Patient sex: F
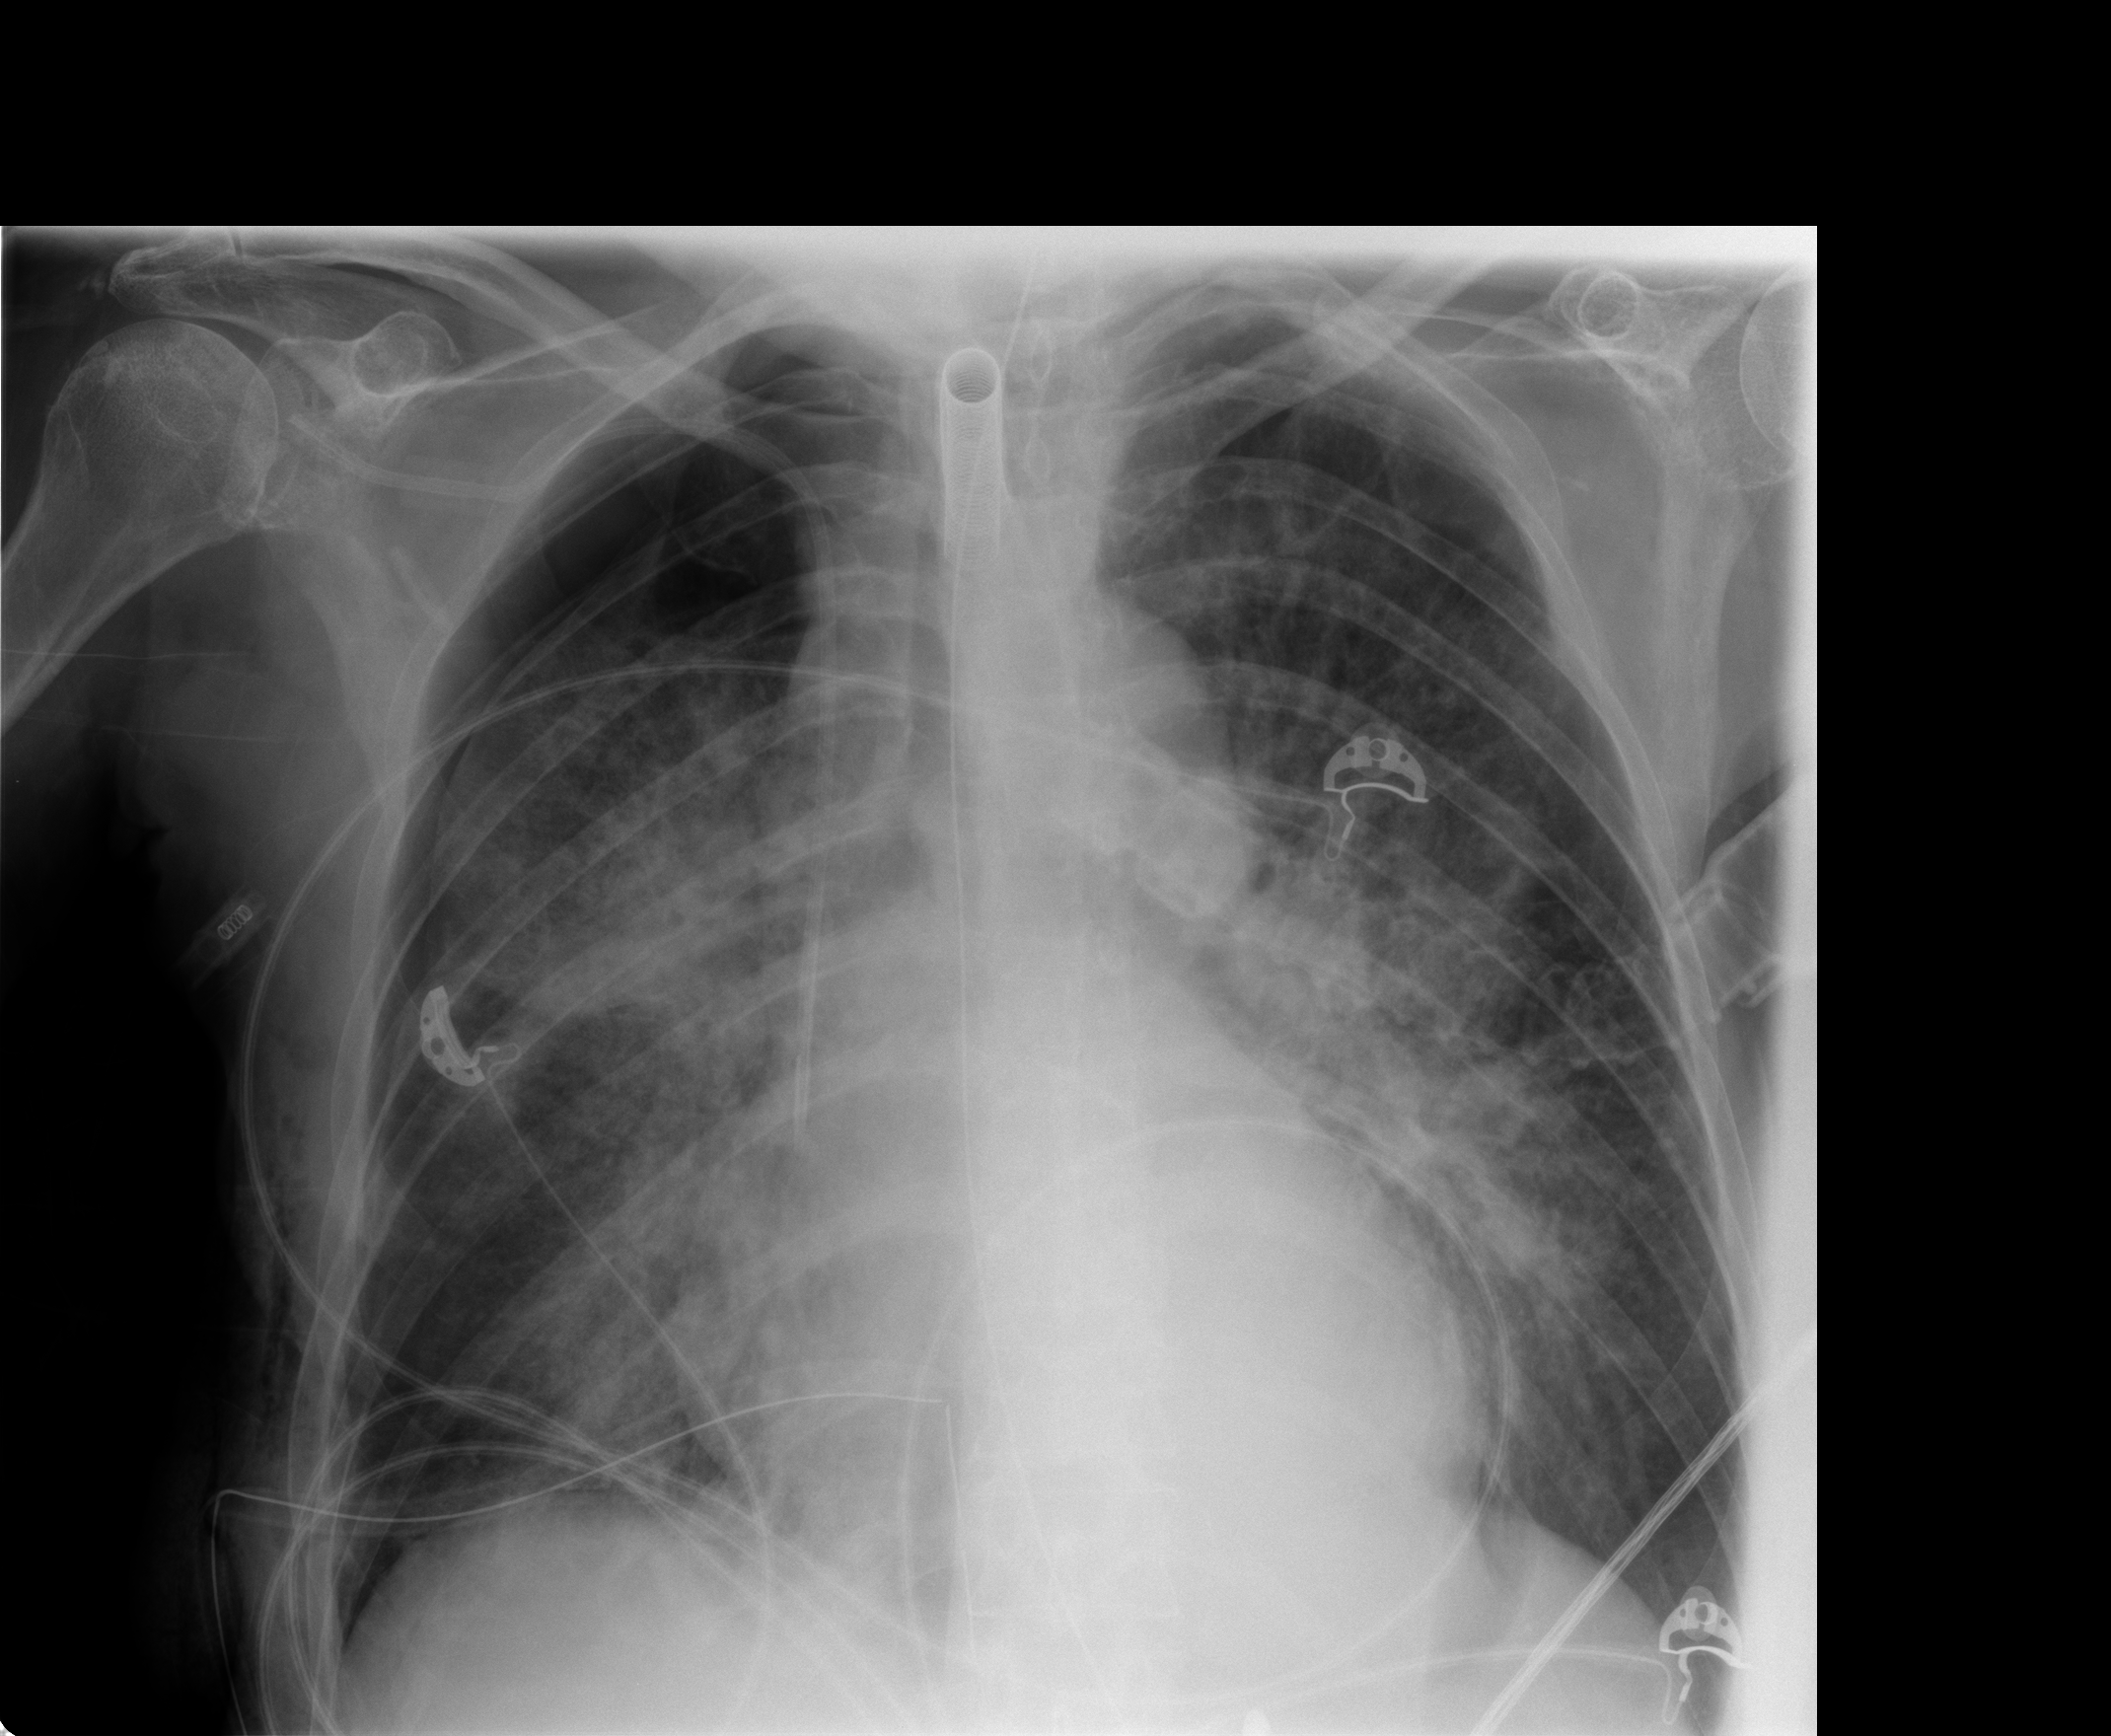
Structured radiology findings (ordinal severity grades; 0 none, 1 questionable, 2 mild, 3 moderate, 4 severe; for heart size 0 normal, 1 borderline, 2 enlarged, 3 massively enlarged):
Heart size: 0
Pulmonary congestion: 2
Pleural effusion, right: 0
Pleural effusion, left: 0
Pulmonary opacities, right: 3
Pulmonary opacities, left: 3
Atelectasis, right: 2
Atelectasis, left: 2